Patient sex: F
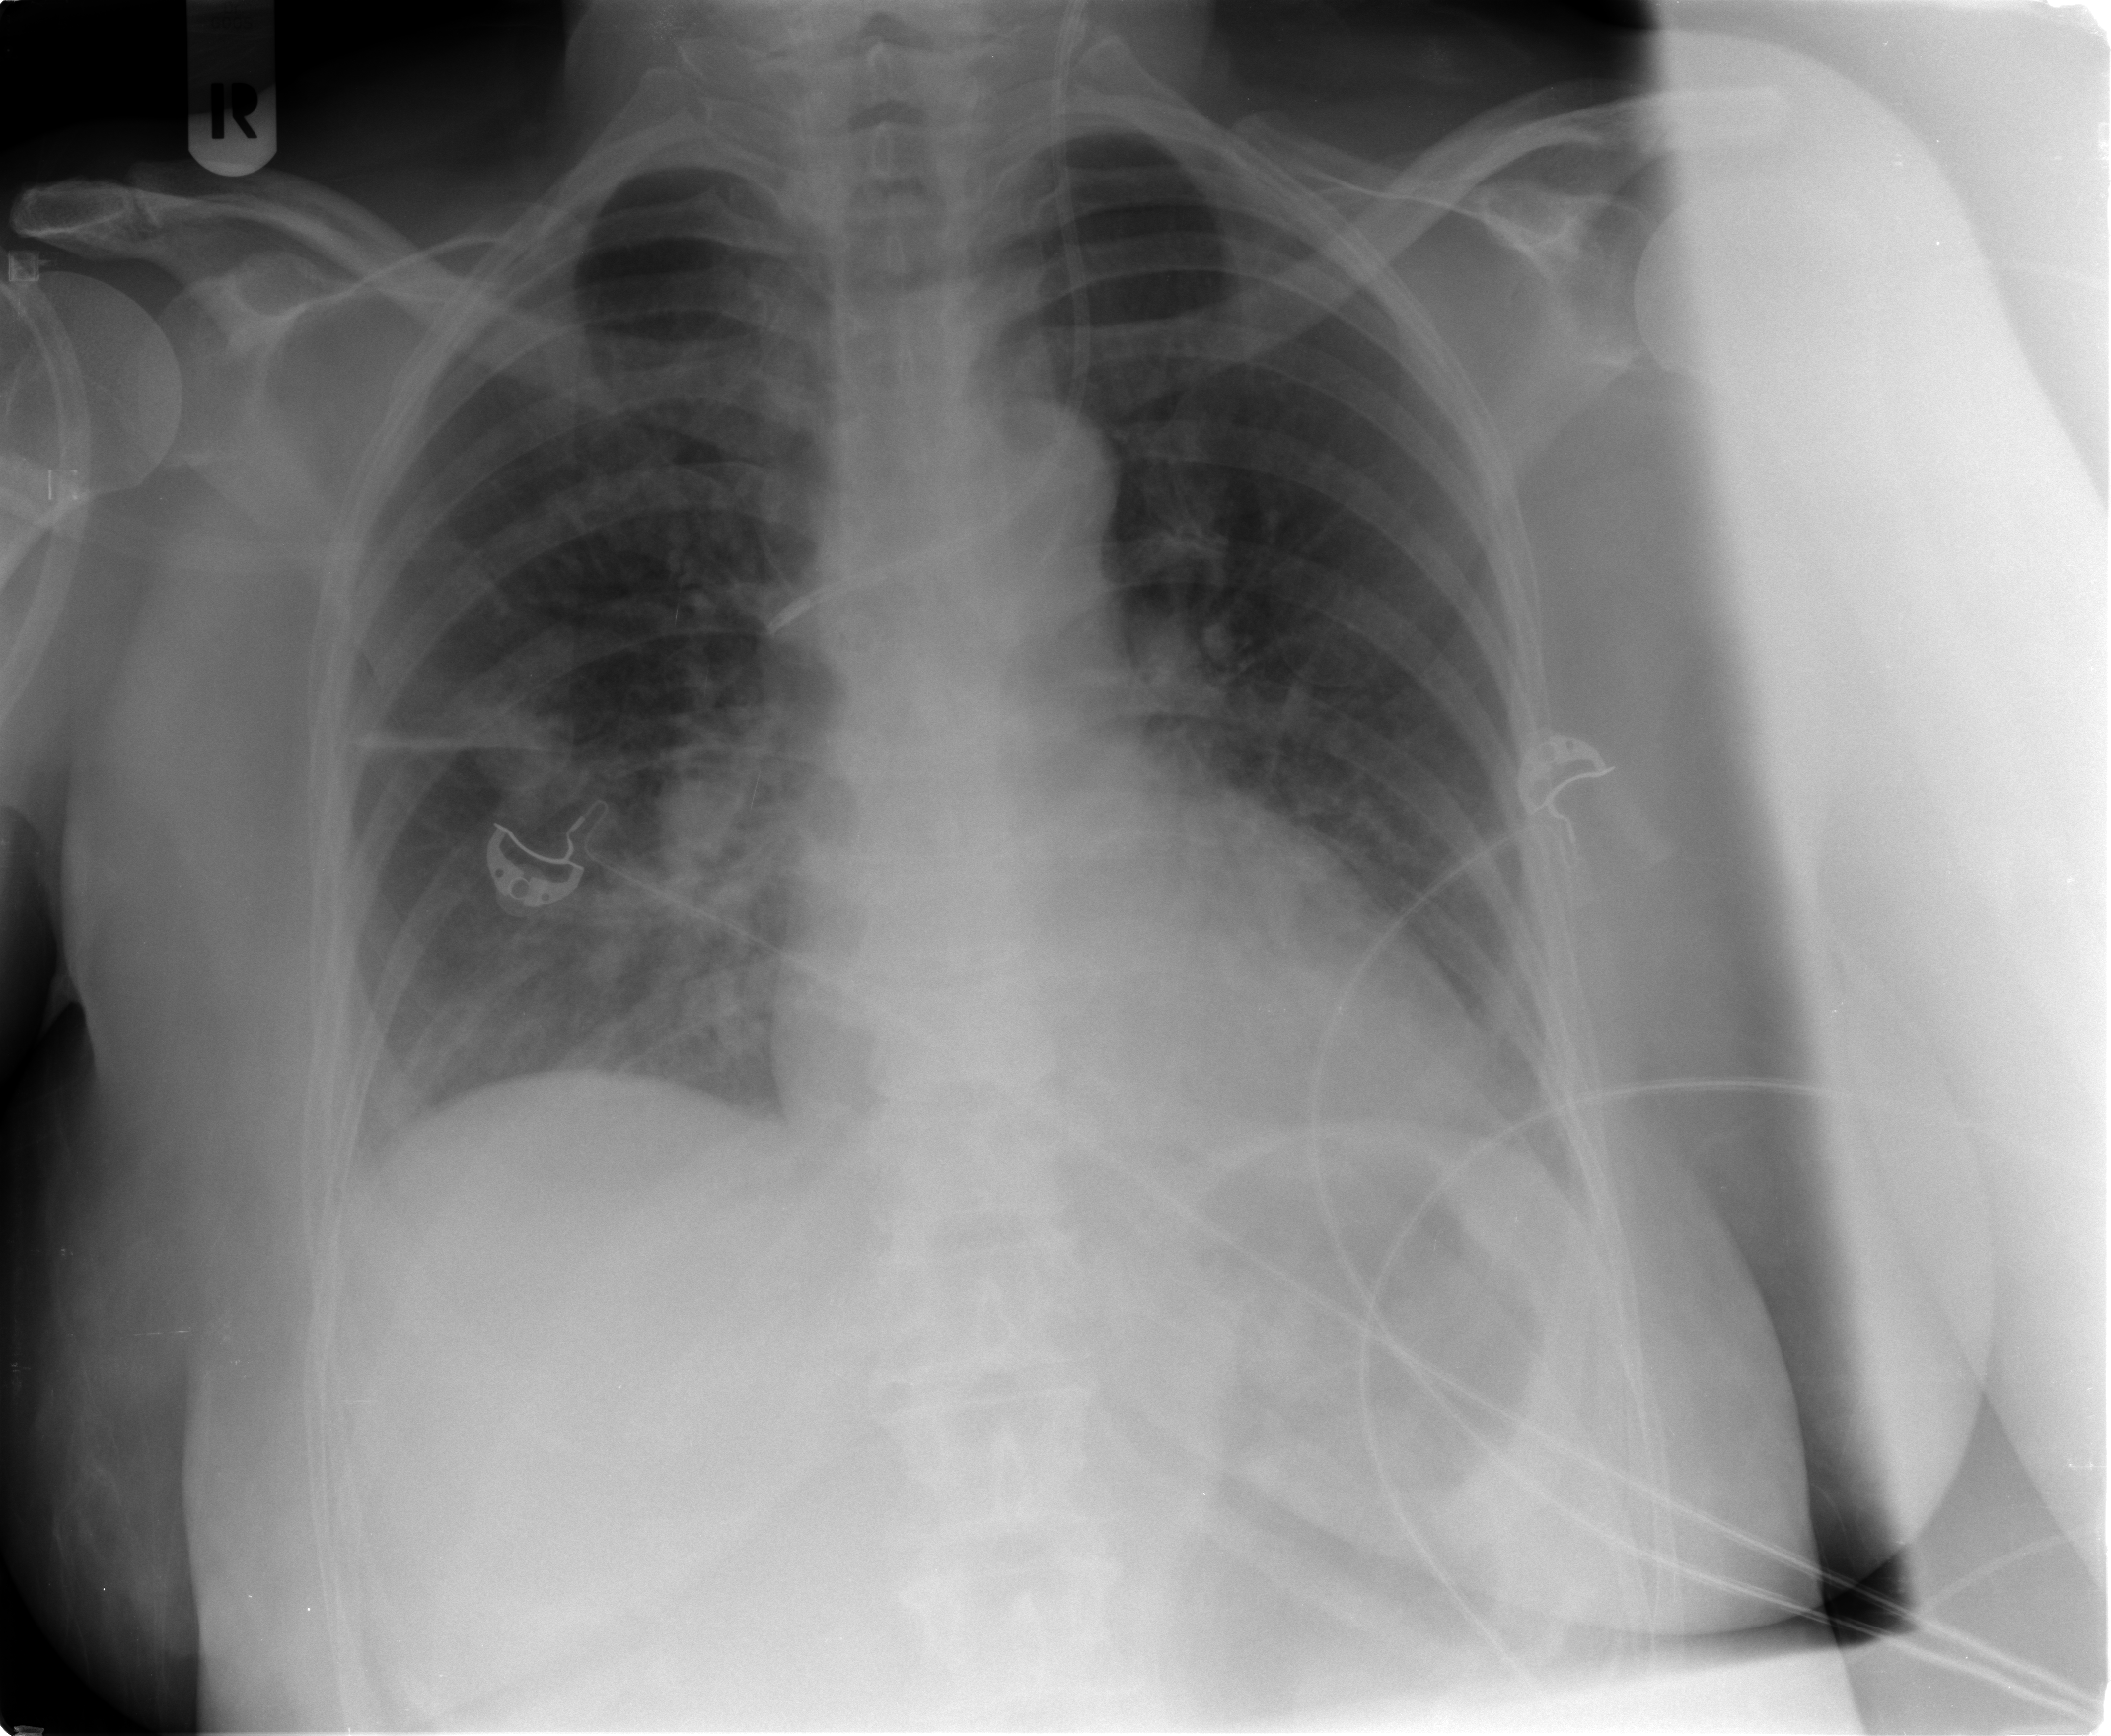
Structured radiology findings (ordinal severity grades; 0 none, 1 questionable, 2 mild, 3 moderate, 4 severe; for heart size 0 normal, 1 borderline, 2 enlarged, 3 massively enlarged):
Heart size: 0
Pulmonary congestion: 1
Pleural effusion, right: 0
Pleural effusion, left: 0
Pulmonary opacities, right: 2
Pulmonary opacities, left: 0
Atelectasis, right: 1
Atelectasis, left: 1